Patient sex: M
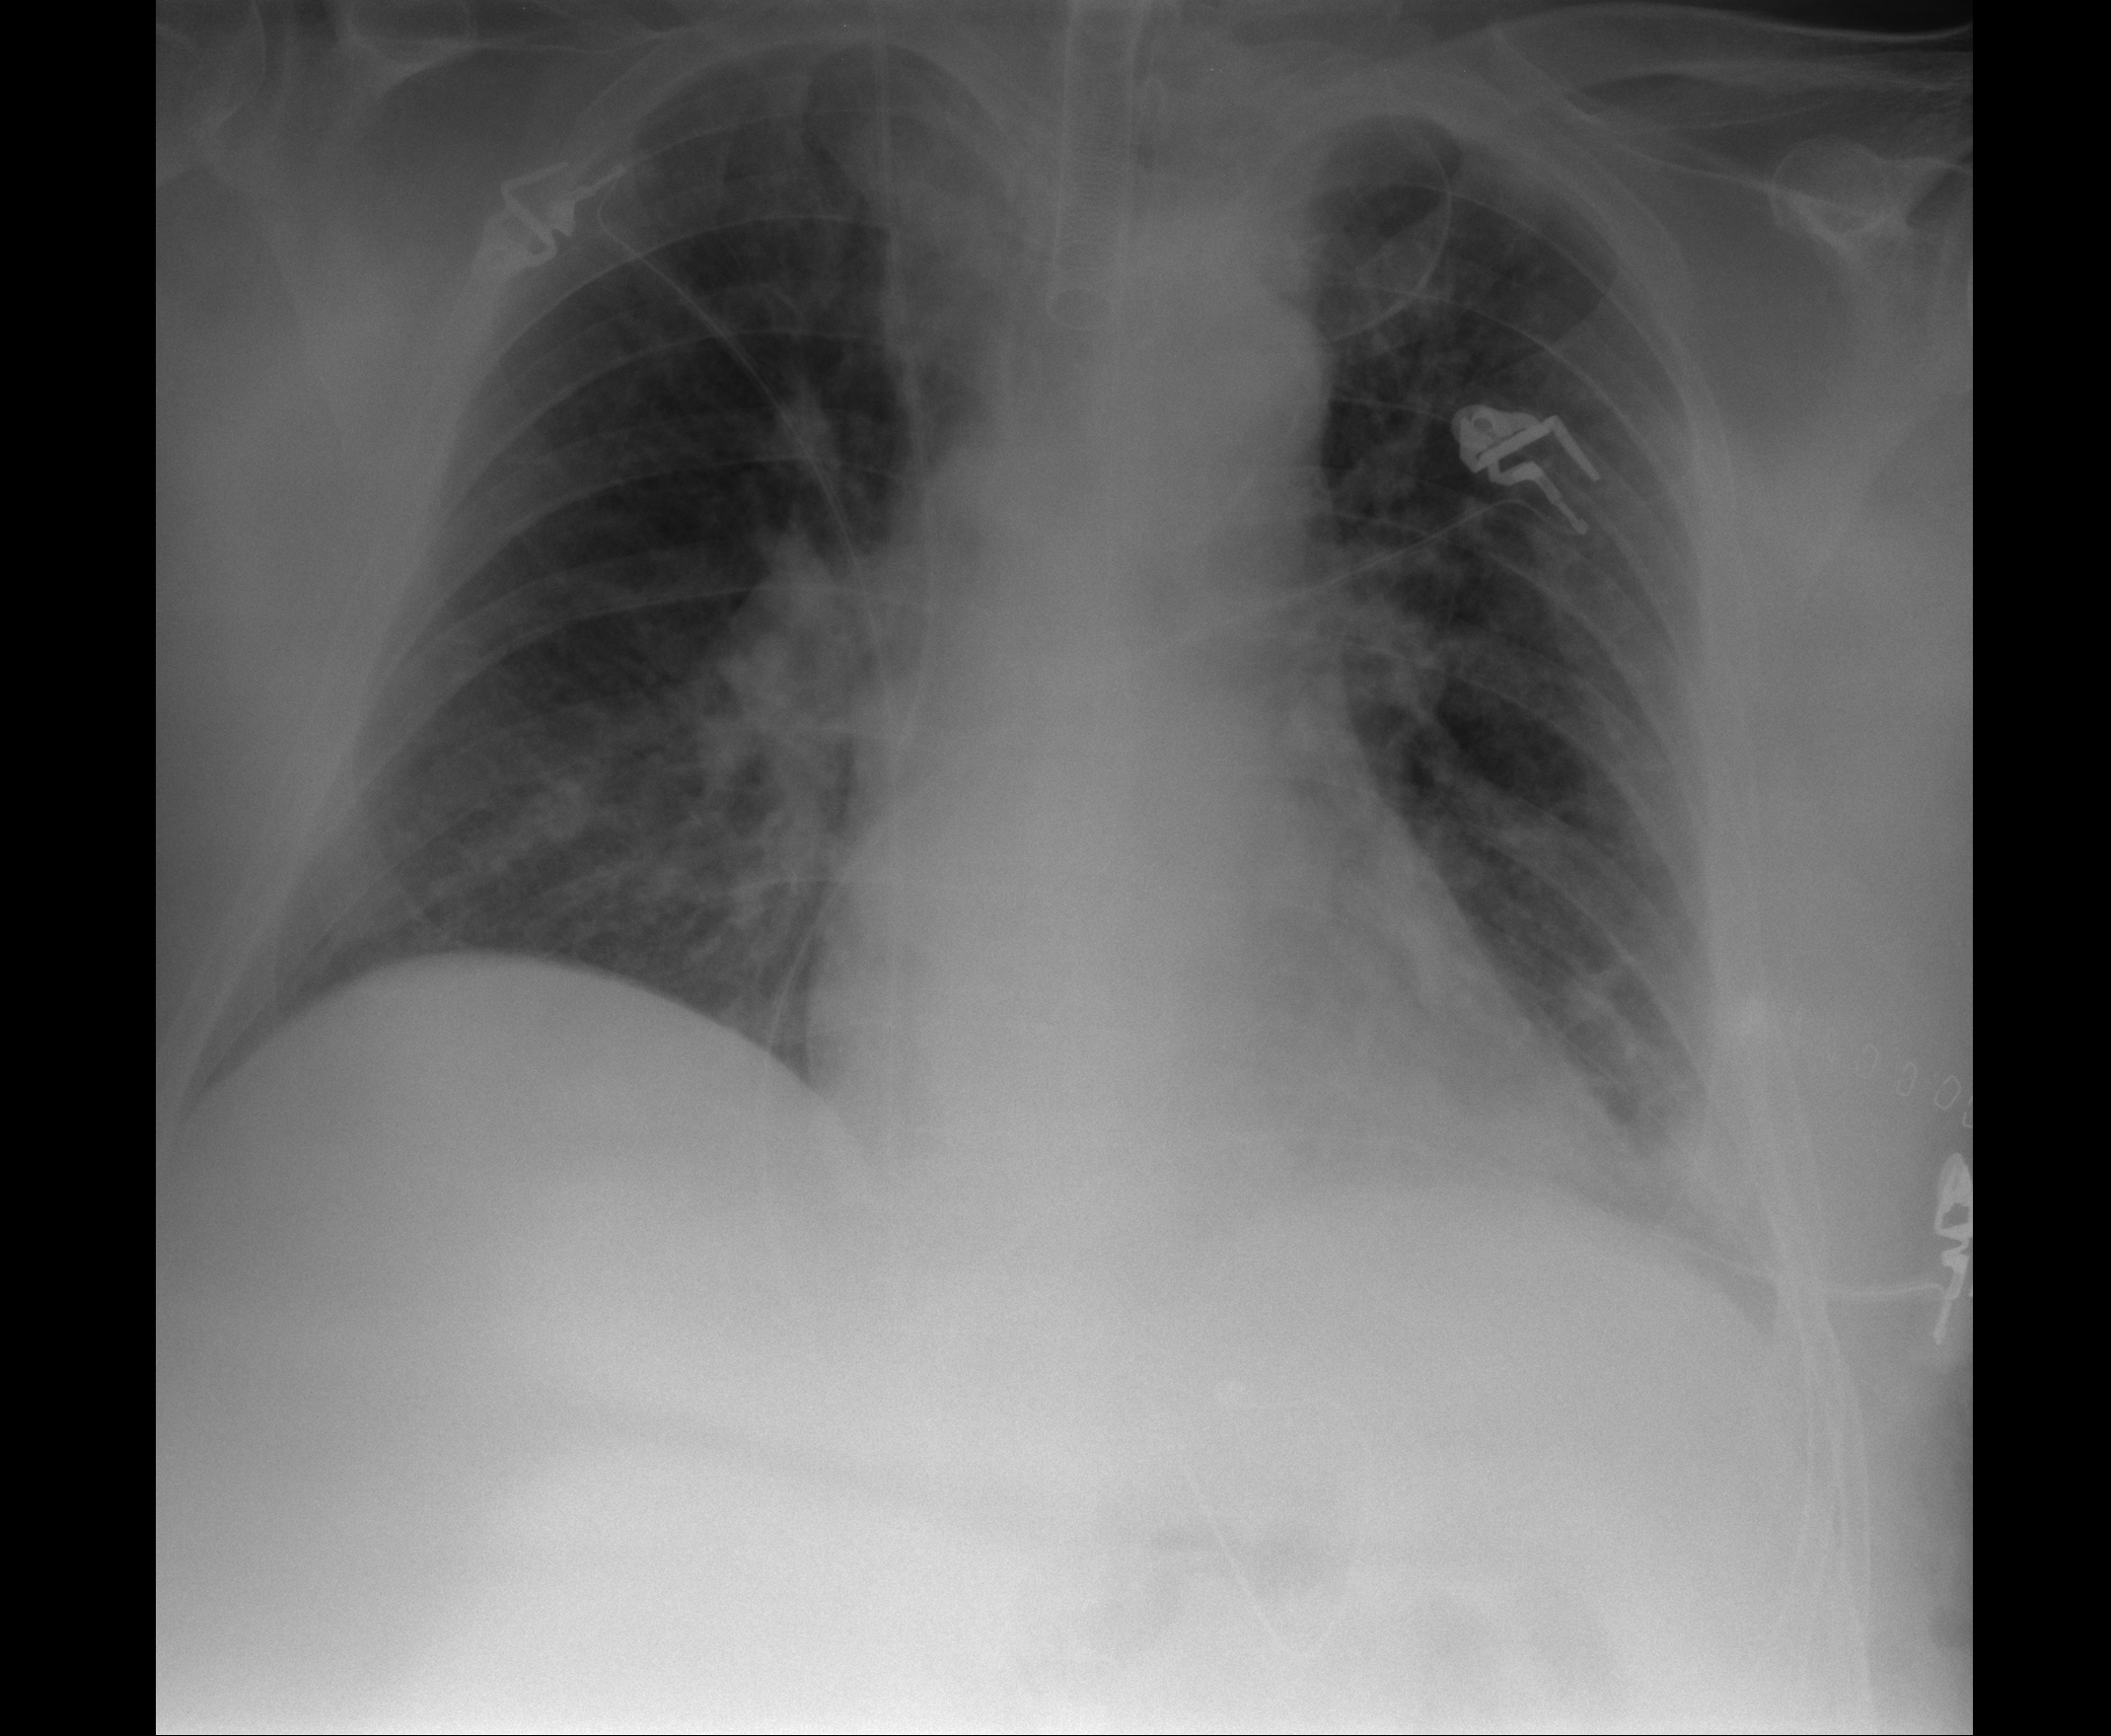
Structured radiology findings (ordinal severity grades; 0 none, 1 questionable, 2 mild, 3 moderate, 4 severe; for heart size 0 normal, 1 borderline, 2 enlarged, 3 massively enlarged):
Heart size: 0
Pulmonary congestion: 2
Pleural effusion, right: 0
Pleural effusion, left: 2
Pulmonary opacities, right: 0
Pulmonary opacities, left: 0
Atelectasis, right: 2
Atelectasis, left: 2